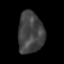
Tissue: lung
Cell type: T cells
Senescence score: 0.1792
Nuclear area (px): 1039
Mean DAPI intensity: 66.157